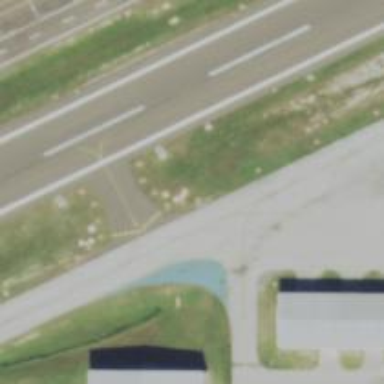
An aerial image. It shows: Image of taxiway at airport.